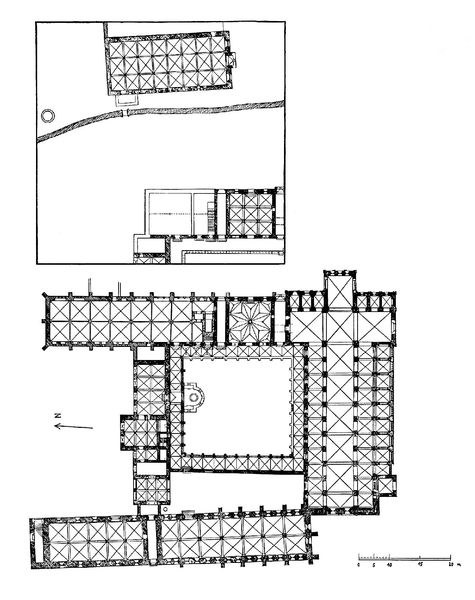
Titel: St. Maria in Eberbach im Taunus, ehemaliges Zisterzienserkloster
Standort: Eberbach (EU - D - H - Taunus)
Schlagwörter: flügel, weiß, schwarz, skizze, zeichnung, zimmer, anlage, gebäude, schloss, architektur, kirche, turm, papier, hof, saal, kuppel, detail, langweilig, wände, eingang, innenhof, gewölbe, kloster, kreuz, palast, stern, linie, druck, räume, entwurf, kathedrale, kreuze, mauern, residenz, kitche, plan, pfeil, querschnitt, grundriss, maßstab, gänge, rotunde, rundgang, vierung, zellen, kreuzkirche, nord, vierflügel, zeichnu8ng